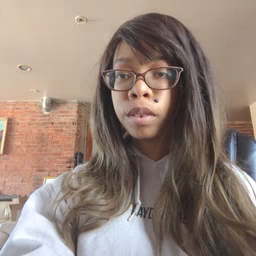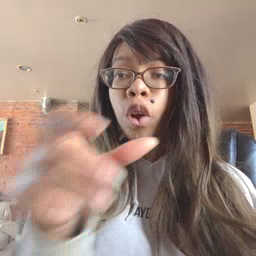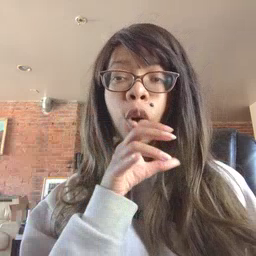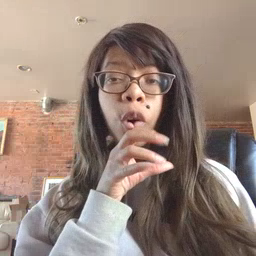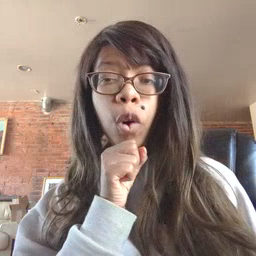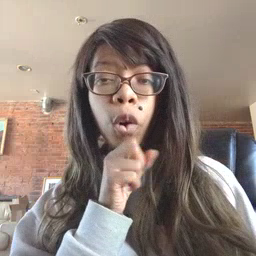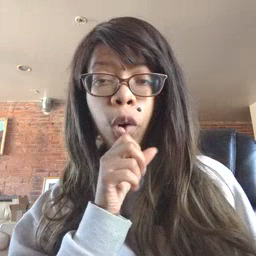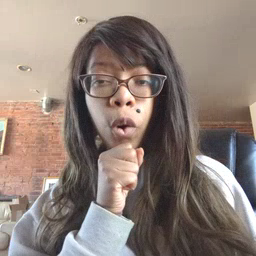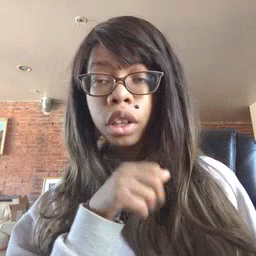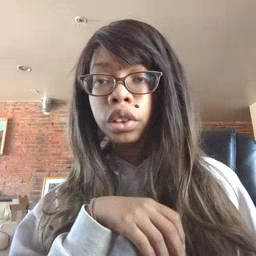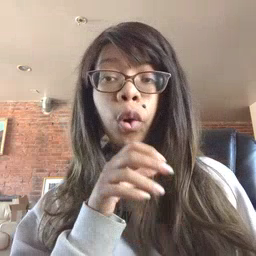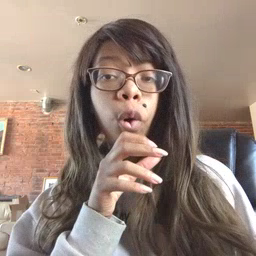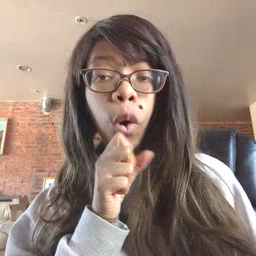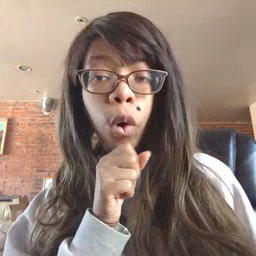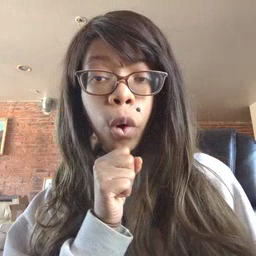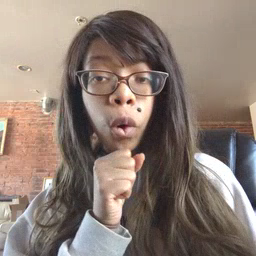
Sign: orange